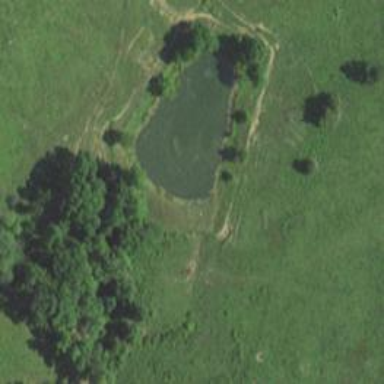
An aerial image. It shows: Serene pond surrounded by nature.